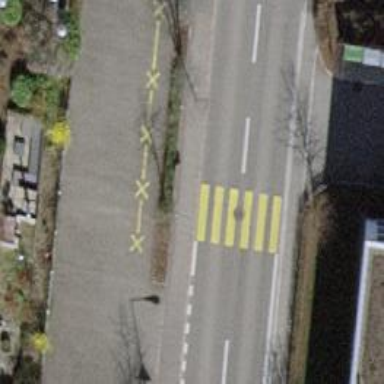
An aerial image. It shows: Uncontrolled road crossing.